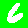
Digit: 6